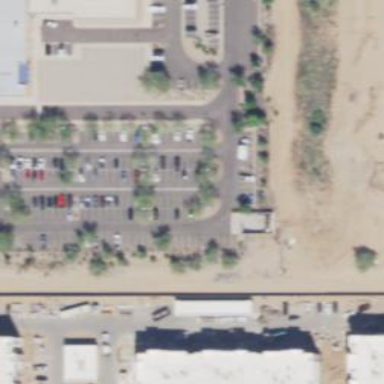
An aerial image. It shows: Parking area.